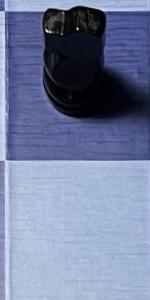
Label: Empty